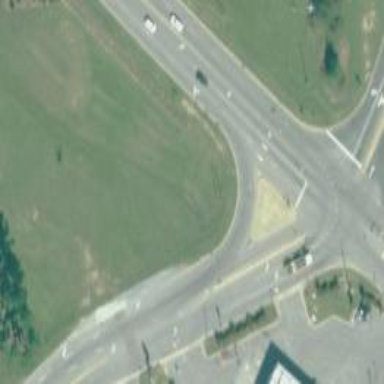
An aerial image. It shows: Roundabout.